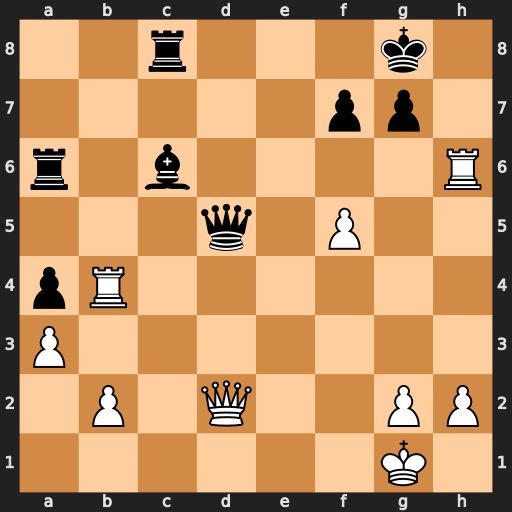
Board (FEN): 2r3k1/5pp1/r1b4R/3q1P2/pR6/P7/1P1Q2PP/6K1
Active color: w
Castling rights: -
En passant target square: -
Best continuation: Qxd5 Bxd5 Rxa6